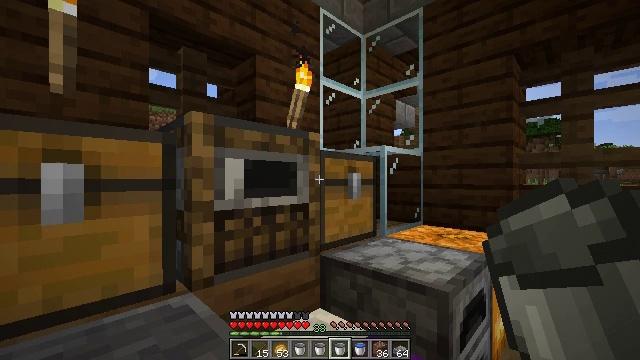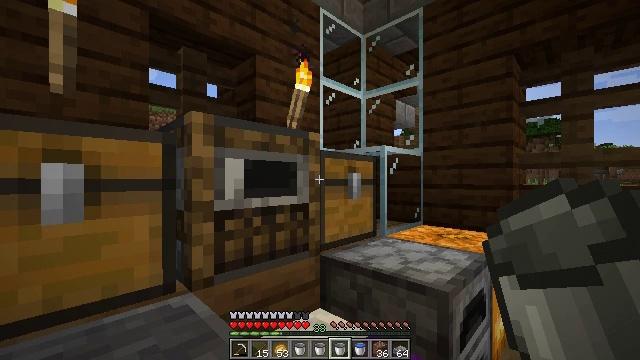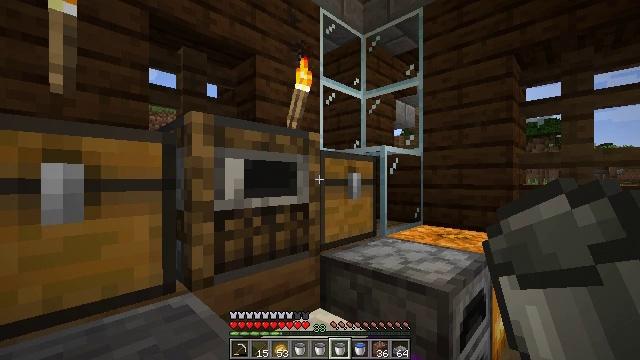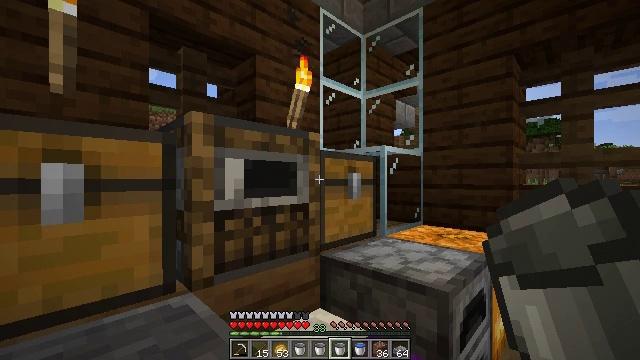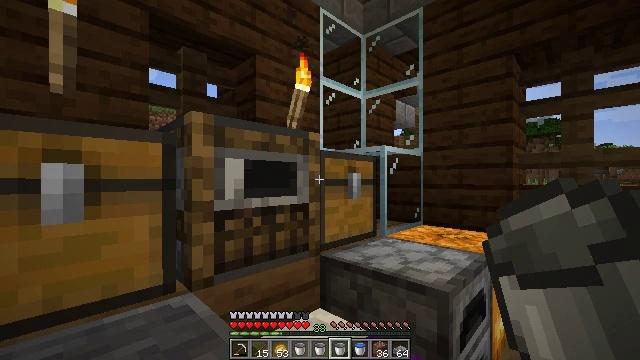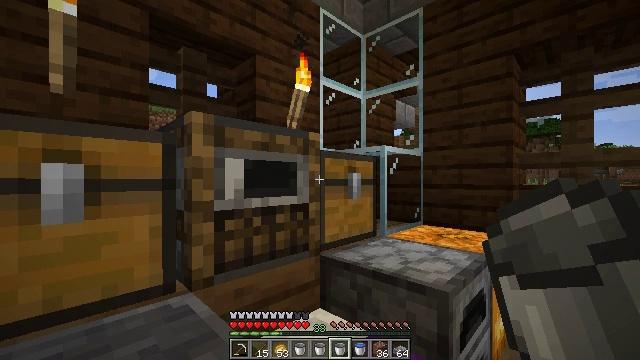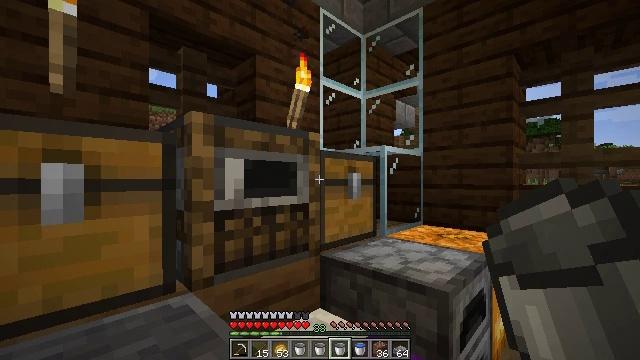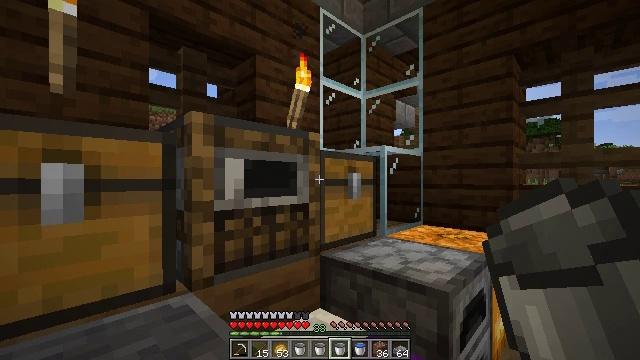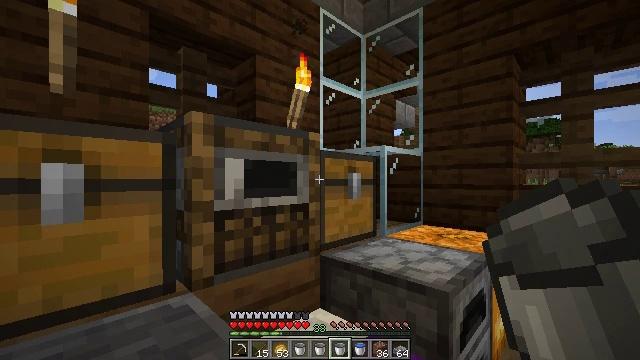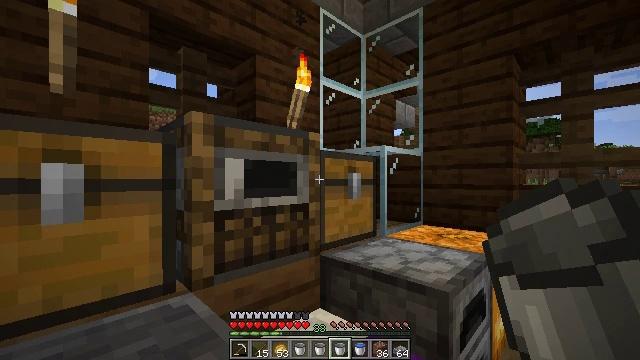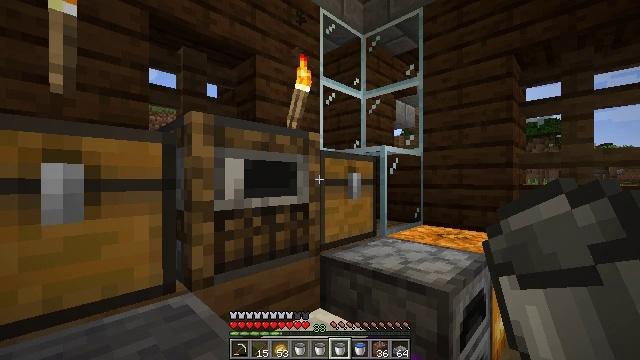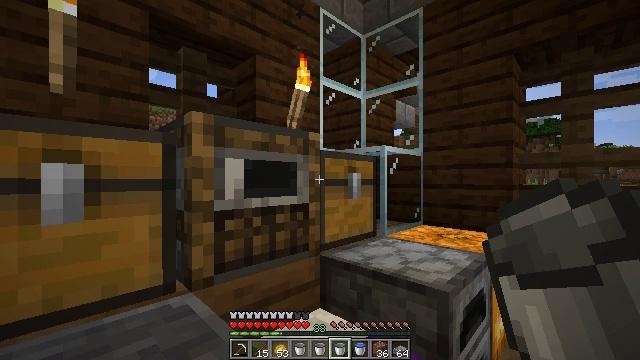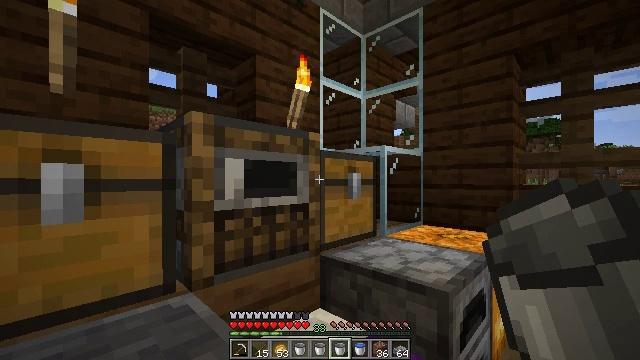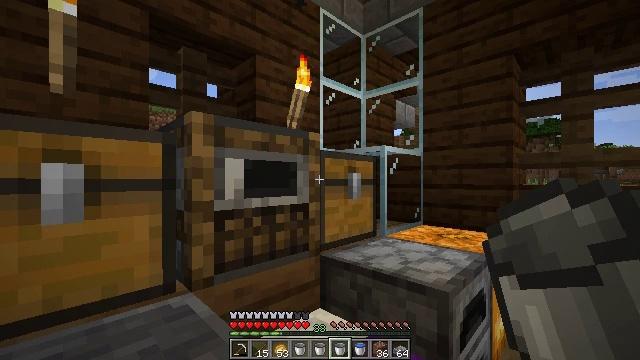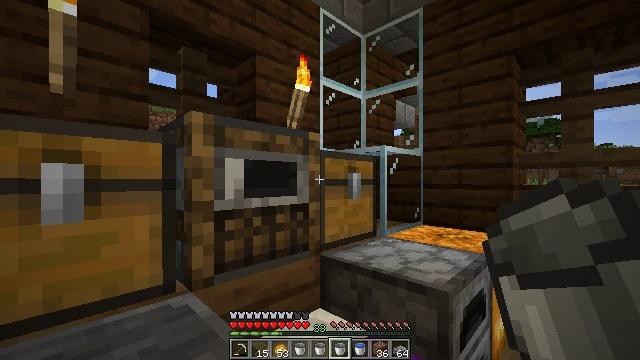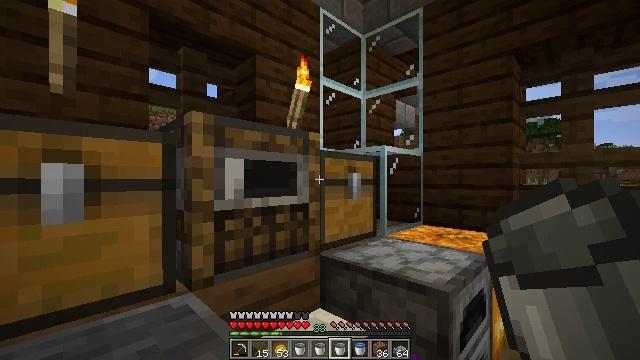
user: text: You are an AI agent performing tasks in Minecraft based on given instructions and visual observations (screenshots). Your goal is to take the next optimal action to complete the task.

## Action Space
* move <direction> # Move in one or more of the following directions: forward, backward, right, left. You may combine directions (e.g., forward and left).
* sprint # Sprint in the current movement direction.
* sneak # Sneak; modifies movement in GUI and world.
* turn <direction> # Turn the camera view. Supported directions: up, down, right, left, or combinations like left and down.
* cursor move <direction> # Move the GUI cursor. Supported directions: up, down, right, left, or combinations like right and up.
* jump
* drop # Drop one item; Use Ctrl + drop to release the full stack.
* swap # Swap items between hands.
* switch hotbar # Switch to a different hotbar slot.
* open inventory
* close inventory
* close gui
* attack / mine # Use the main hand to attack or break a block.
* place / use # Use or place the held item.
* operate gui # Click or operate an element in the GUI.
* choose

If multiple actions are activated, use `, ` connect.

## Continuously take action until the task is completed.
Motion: motion action
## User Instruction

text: Break the spruce leaves to clear the area.
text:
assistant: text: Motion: no_op
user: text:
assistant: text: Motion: no_op
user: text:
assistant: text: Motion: no_op
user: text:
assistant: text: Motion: no_op
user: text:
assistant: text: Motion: no_op
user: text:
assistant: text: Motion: no_op
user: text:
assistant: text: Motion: no_op
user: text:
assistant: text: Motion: no_op
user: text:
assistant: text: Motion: no_op
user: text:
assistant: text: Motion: no_op
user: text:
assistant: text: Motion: no_op
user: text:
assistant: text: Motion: no_op
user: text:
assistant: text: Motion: no_op
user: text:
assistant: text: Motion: no_op
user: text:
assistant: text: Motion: no_op
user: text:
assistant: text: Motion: no_op
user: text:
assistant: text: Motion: no_op
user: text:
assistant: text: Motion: no_op
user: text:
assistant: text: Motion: no_op
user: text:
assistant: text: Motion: no_op
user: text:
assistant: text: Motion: no_op
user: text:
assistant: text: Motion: no_op
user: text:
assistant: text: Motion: no_op
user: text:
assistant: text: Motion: no_op
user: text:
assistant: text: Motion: no_op
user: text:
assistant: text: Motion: no_op
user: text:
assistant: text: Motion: no_op
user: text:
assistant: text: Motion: no_op
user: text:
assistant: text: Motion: no_op
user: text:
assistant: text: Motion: no_op